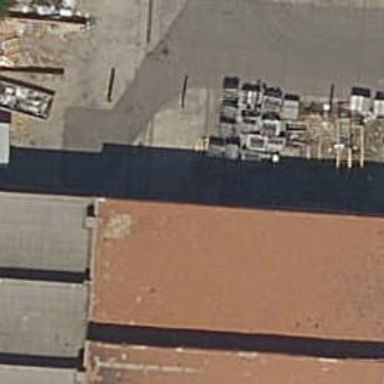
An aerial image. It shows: Yard meant for services.